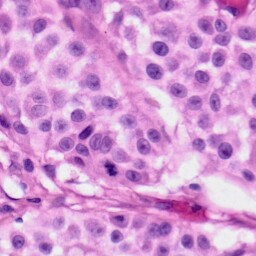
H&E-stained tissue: Skin